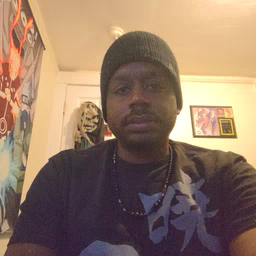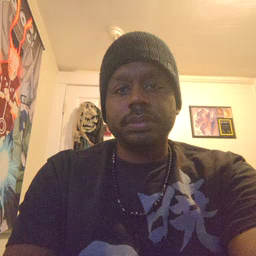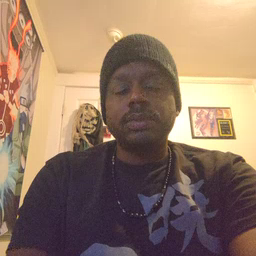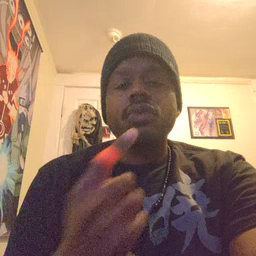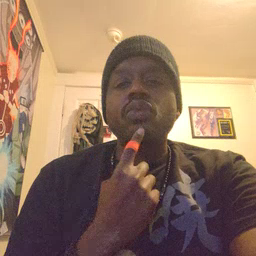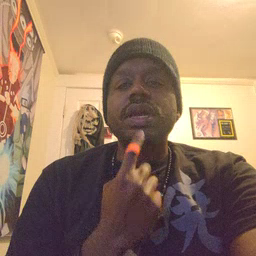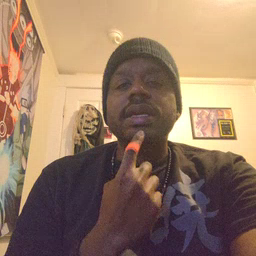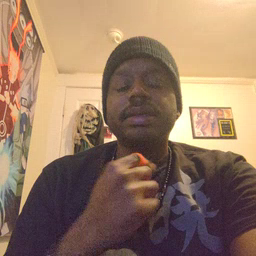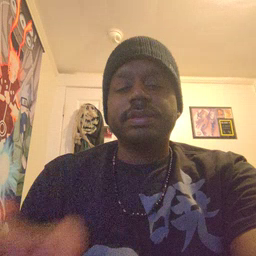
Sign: red